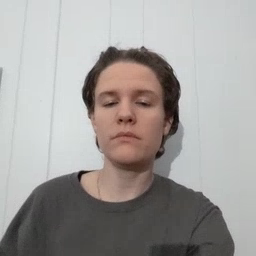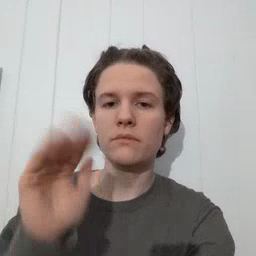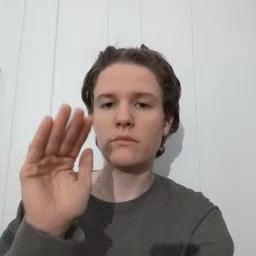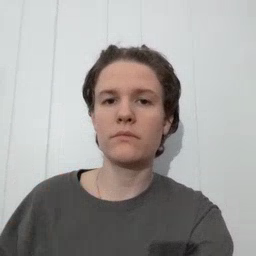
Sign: bye